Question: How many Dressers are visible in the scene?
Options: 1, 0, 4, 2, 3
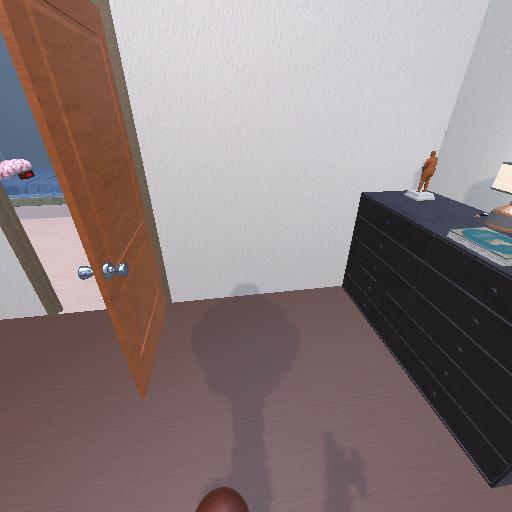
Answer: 1